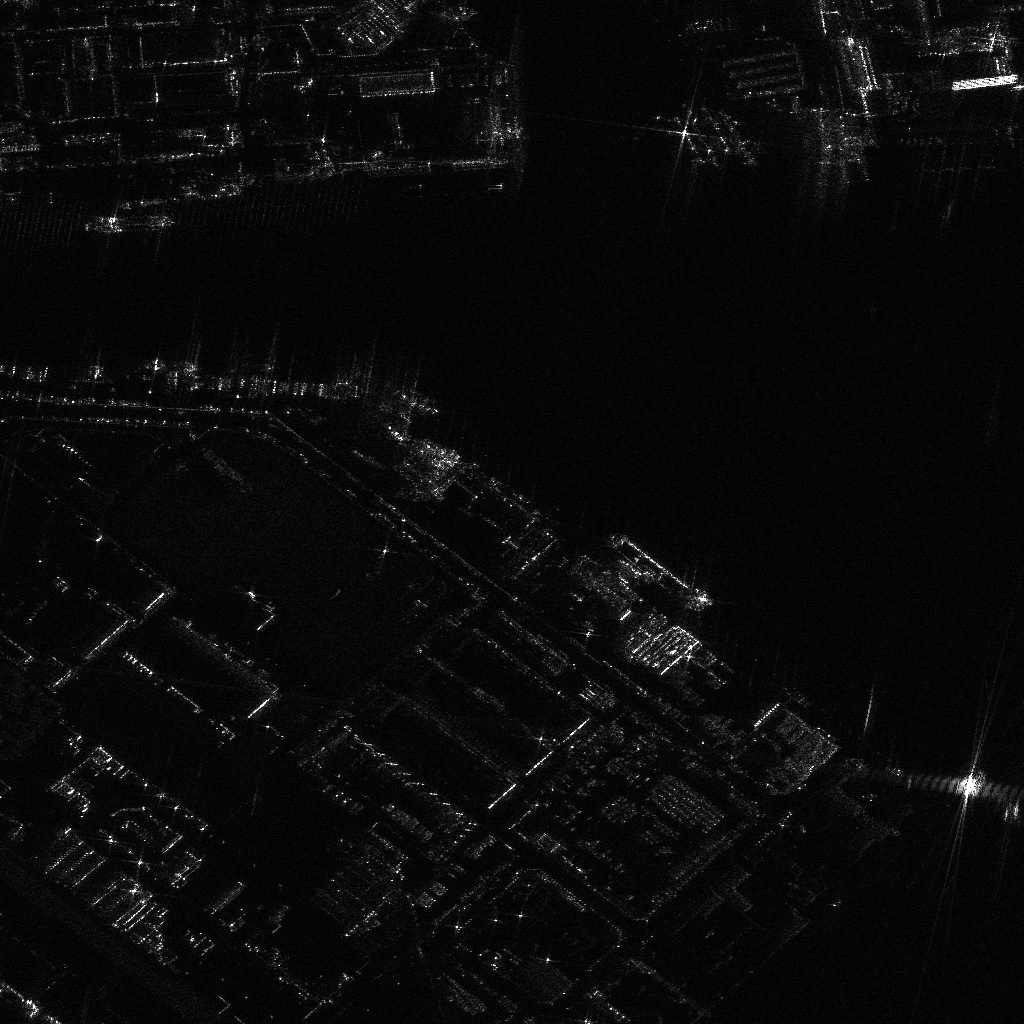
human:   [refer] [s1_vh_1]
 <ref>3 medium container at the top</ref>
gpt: <box>[[63, 13, 70, 14, 55], [66, 11, 72, 13, 55], [64, 12, 71, 13, 55]]</box>